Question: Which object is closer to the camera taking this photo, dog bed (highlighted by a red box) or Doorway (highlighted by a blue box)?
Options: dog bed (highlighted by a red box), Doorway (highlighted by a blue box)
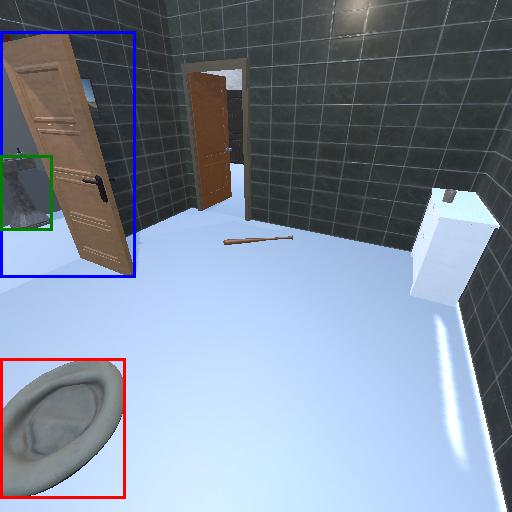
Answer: dog bed (highlighted by a red box)